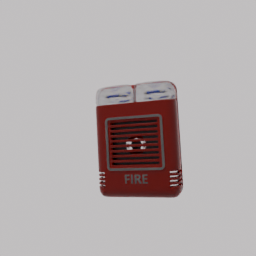
Label: electronics